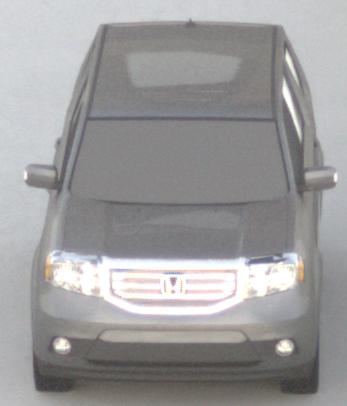
Make: Honda
Model: Pilot
Detailed model: Gen. 2 Facelift
Model produced from: 2012
Model produced until: 2015
Doors: 5
Color: gray
Road condition: dry road
Daytime: sunrise or sunset
Contrast: low contrast